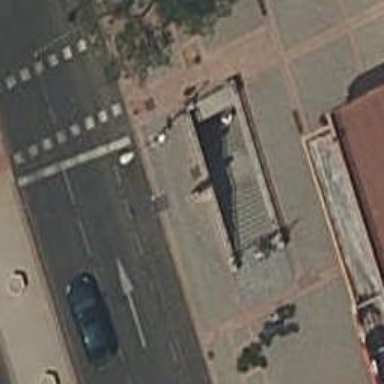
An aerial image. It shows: Subway entrance.